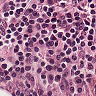
Metastatic tissue present: no